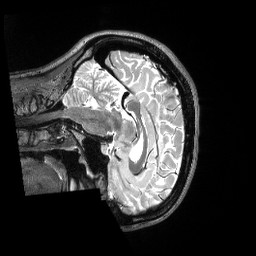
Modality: T2w
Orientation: sagittal
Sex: female
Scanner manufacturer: siemens
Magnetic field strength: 3 T
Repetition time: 3.2 s
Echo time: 0.563 s